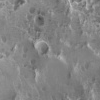
Atmospheric dust classification: not_dusty